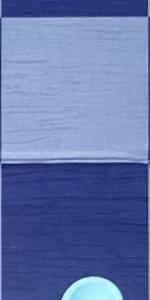
Label: Empty